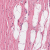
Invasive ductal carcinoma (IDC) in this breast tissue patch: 0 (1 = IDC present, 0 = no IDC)